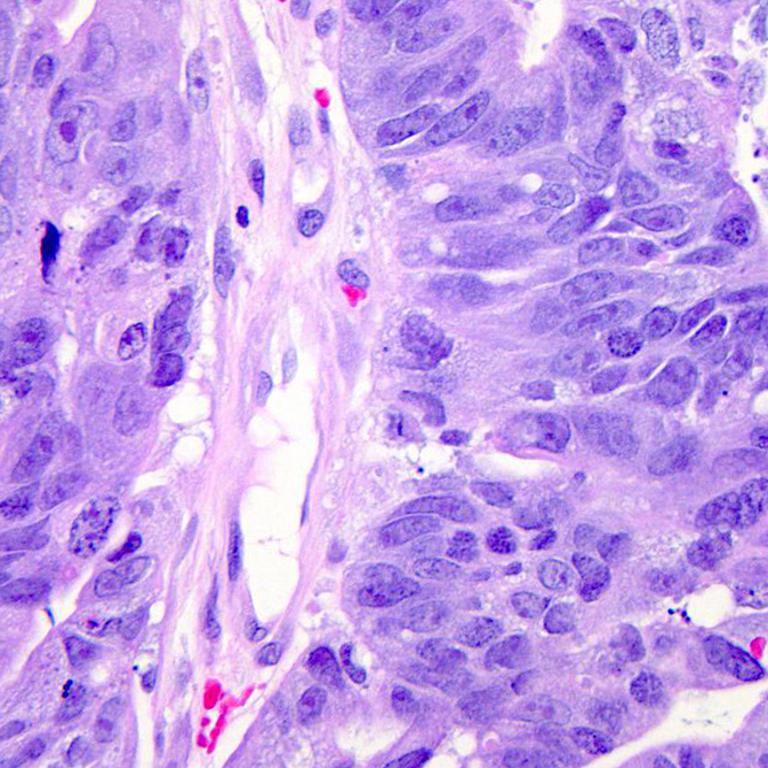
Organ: colon
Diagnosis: adenocarcinomas